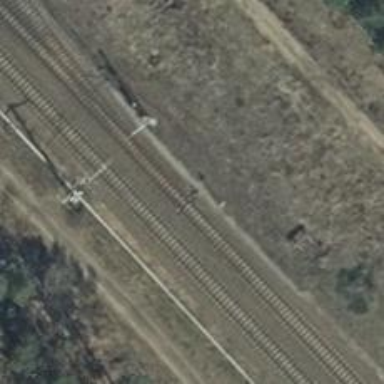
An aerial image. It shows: Railway spur junction.